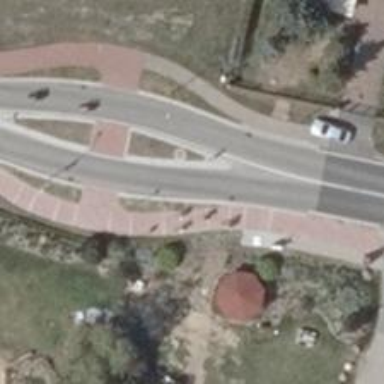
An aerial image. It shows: Chicane for traffic calming.